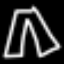
Label: pants